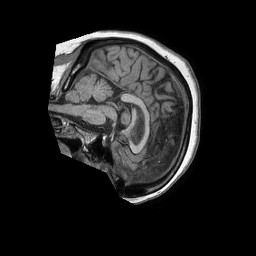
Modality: T1w
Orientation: sagittal
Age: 58
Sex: female
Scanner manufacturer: philips
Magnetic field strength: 1.5 T
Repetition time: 0.007778 s
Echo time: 0.003614 s